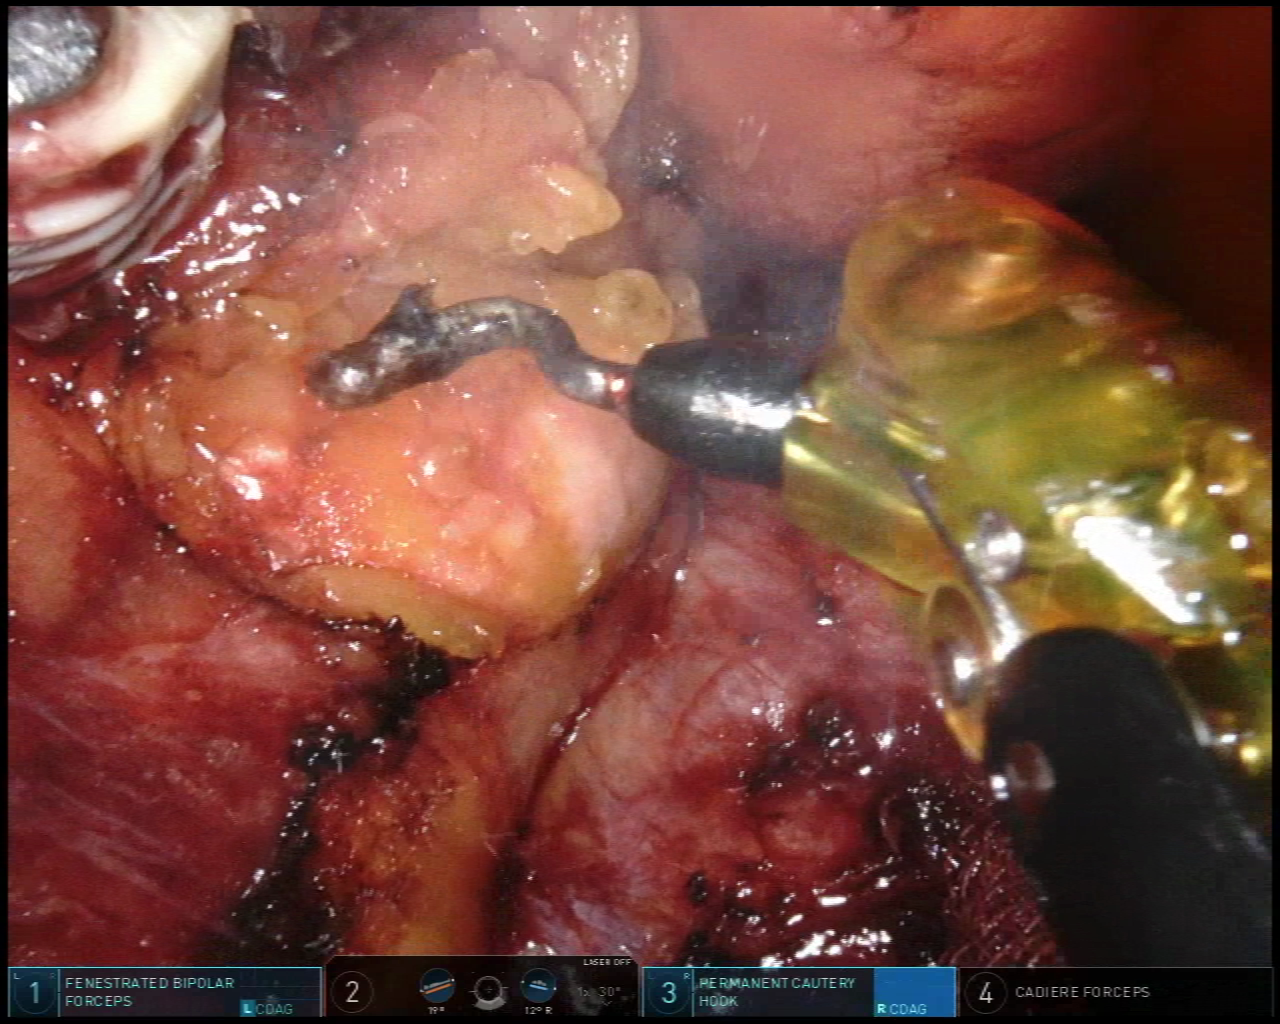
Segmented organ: pancreas
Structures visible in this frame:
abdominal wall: no
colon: no
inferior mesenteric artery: no
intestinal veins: no
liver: no
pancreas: yes
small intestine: no
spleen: no
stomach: no
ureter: no
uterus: no
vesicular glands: no